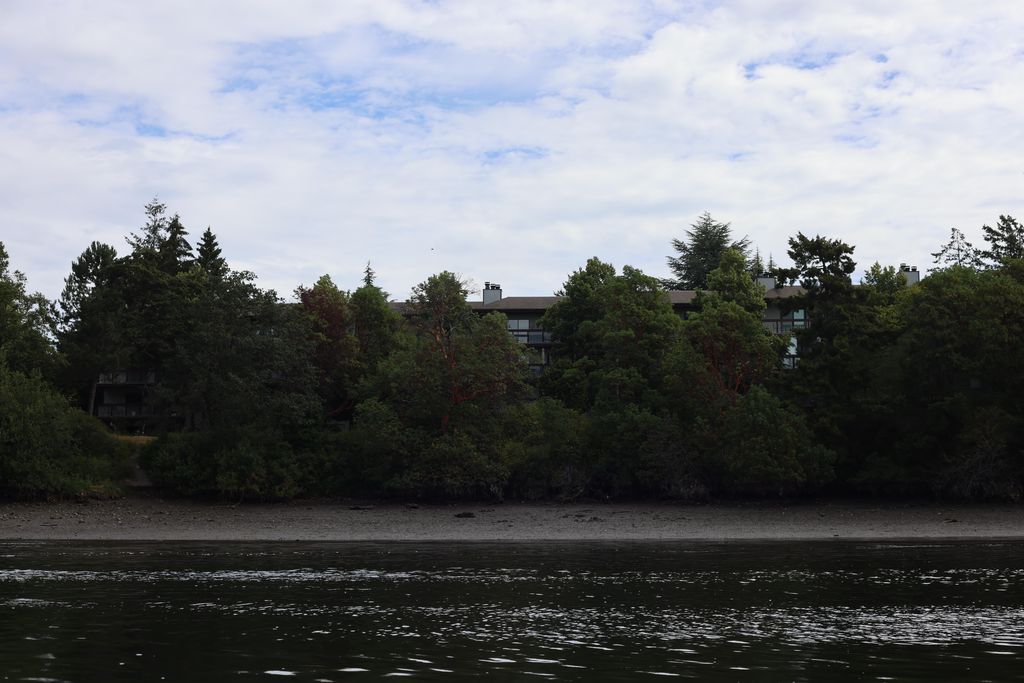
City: victoria